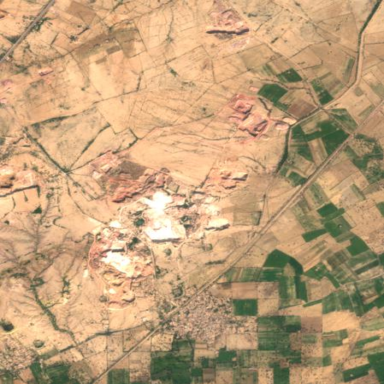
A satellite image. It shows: Quarry area.